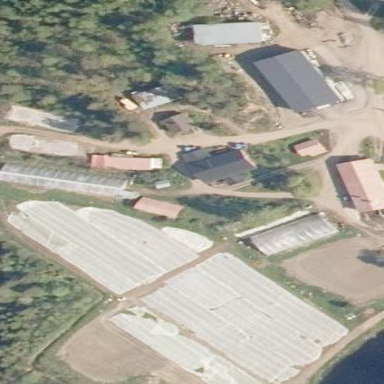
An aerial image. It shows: Farmyard area.